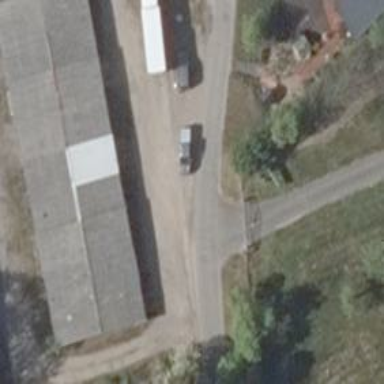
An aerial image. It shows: Group of garages.